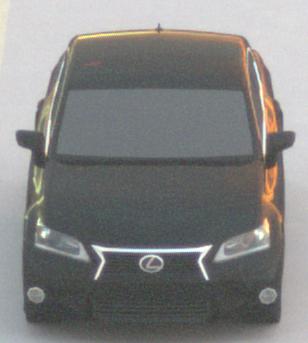
Make: Lexus
Model: GS 250
Detailed model: GS (L10)
Model produced from: 2012/06
Model produced until: 2013/12
Doors: 4
Color: black
Road condition: dry road
Daytime: sunrise or sunset
Contrast: medium contrast